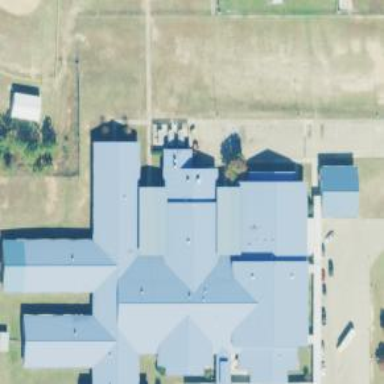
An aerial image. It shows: School building.